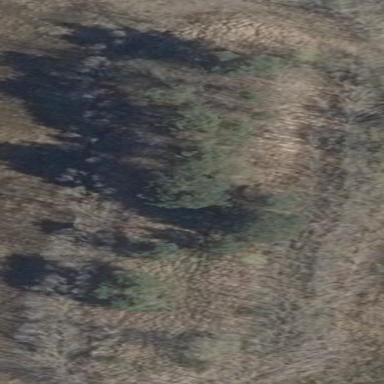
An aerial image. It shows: Patch of scrub vegetation.